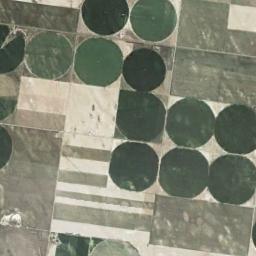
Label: circular_farmland